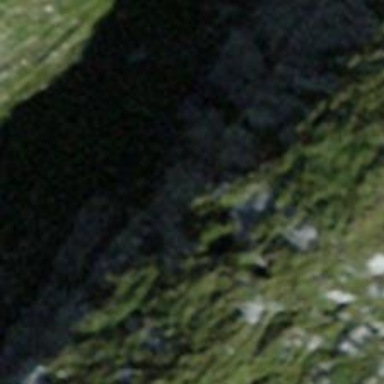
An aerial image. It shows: Cliff in nature.